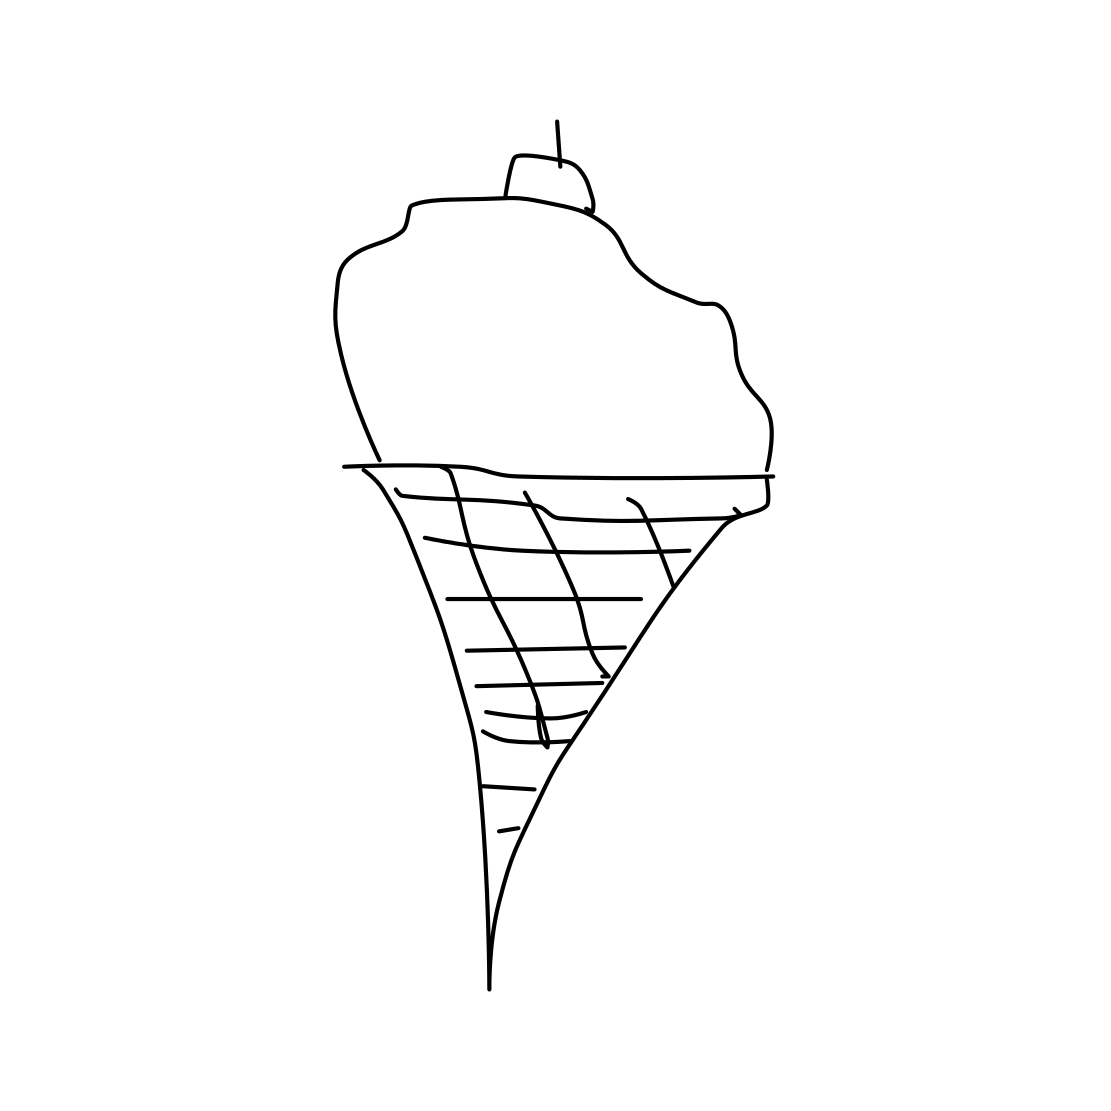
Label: ice-cream-cone